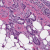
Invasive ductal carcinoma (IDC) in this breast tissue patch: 0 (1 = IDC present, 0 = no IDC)